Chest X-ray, PA view. Patient: 58 years old, sex M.
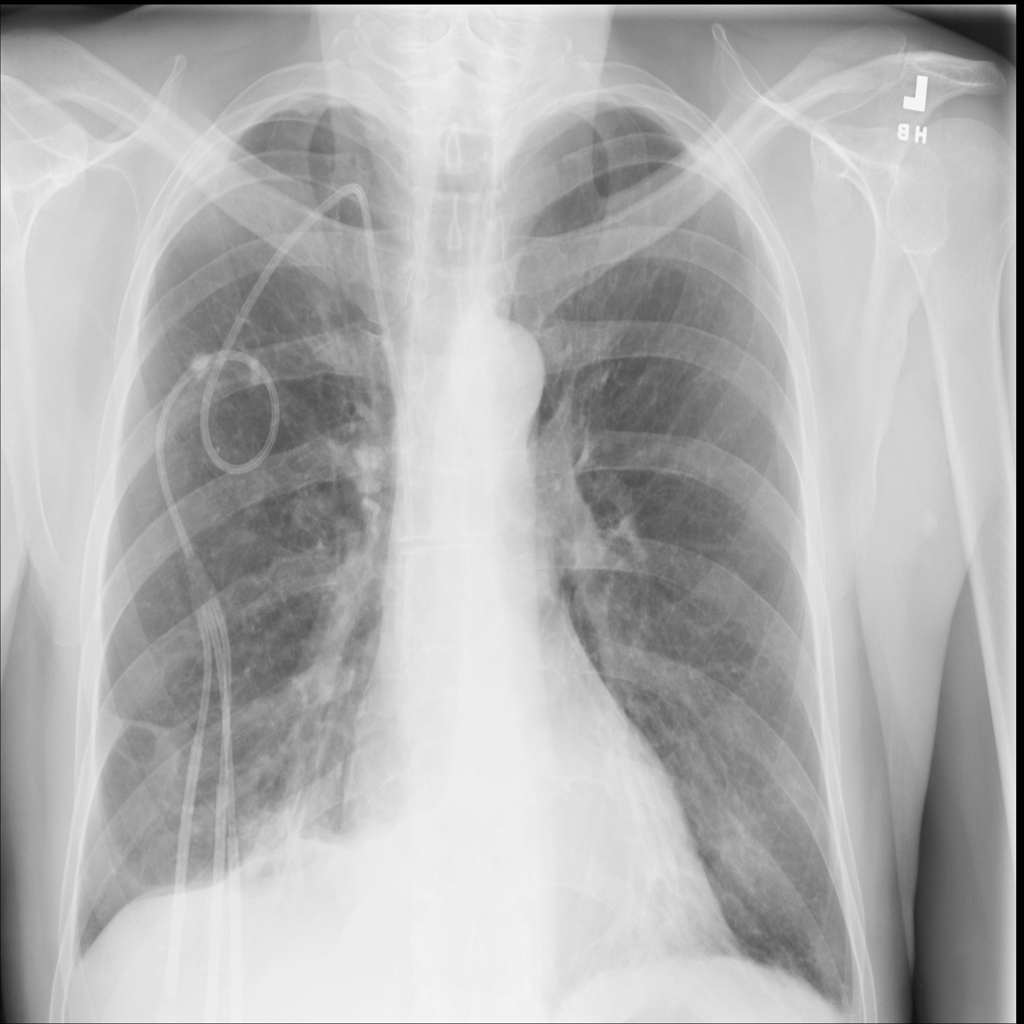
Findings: Atelectasis, Effusion, Infiltration